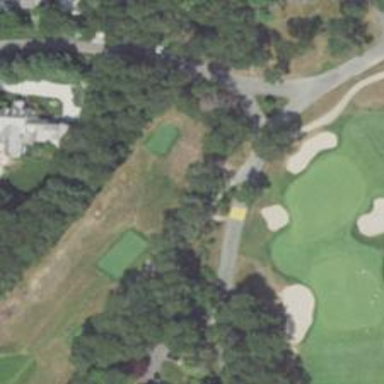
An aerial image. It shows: Path designated for golf carts.